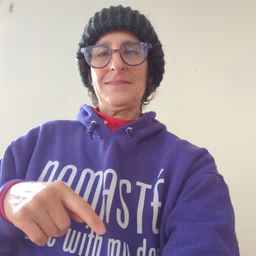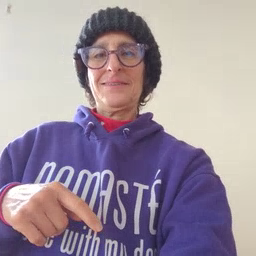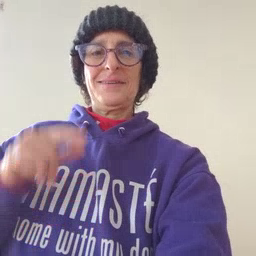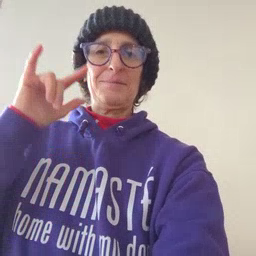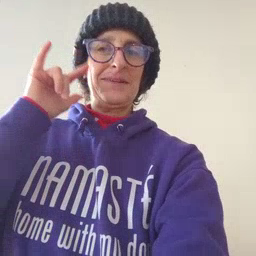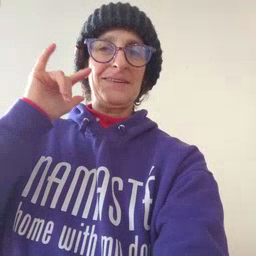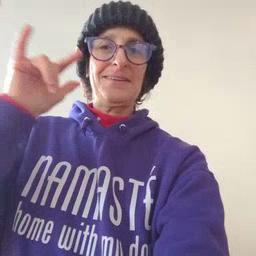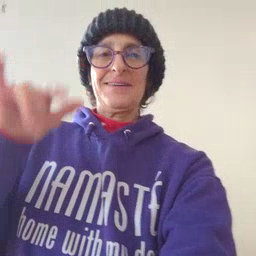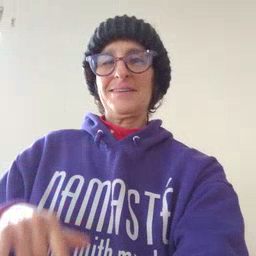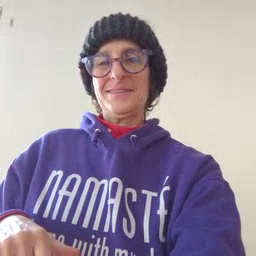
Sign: airplane